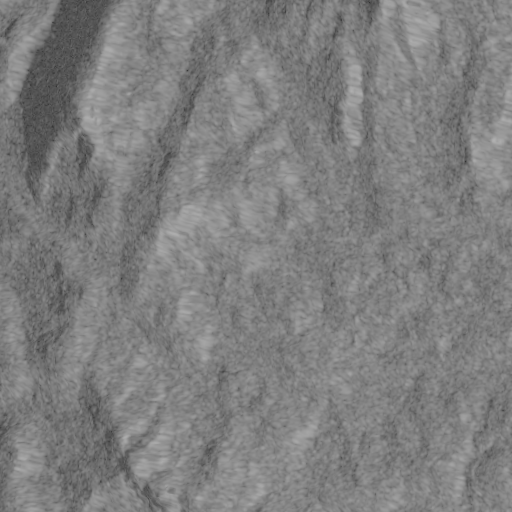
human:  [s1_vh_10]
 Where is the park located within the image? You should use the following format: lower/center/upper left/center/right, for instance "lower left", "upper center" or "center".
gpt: The park is located in the center right of the image.
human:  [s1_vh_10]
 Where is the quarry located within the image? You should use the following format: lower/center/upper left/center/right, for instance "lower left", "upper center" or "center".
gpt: The quarry is located in the center right of the image.
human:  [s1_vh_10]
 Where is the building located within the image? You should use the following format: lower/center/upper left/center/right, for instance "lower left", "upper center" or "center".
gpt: There is no building in the image.

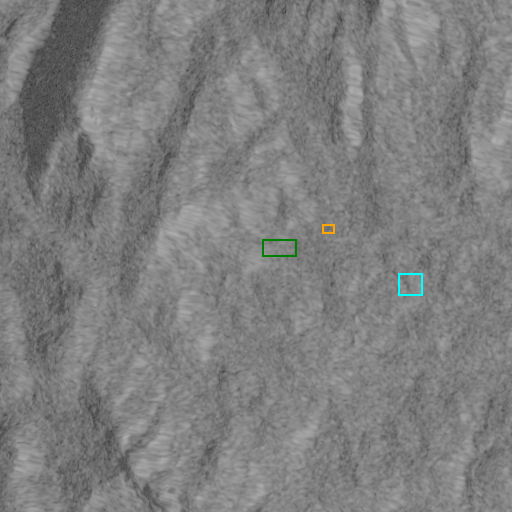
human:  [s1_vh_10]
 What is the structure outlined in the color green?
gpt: The structure outlined in green is a crop field.
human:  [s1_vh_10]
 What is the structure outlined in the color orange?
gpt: The structure outlined in orange is a park.
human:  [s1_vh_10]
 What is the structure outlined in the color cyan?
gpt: The structure outlined in cyan is a quarry.
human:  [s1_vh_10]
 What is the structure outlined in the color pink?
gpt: There is no pink outline.